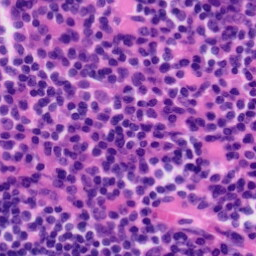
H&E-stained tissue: Tonsil